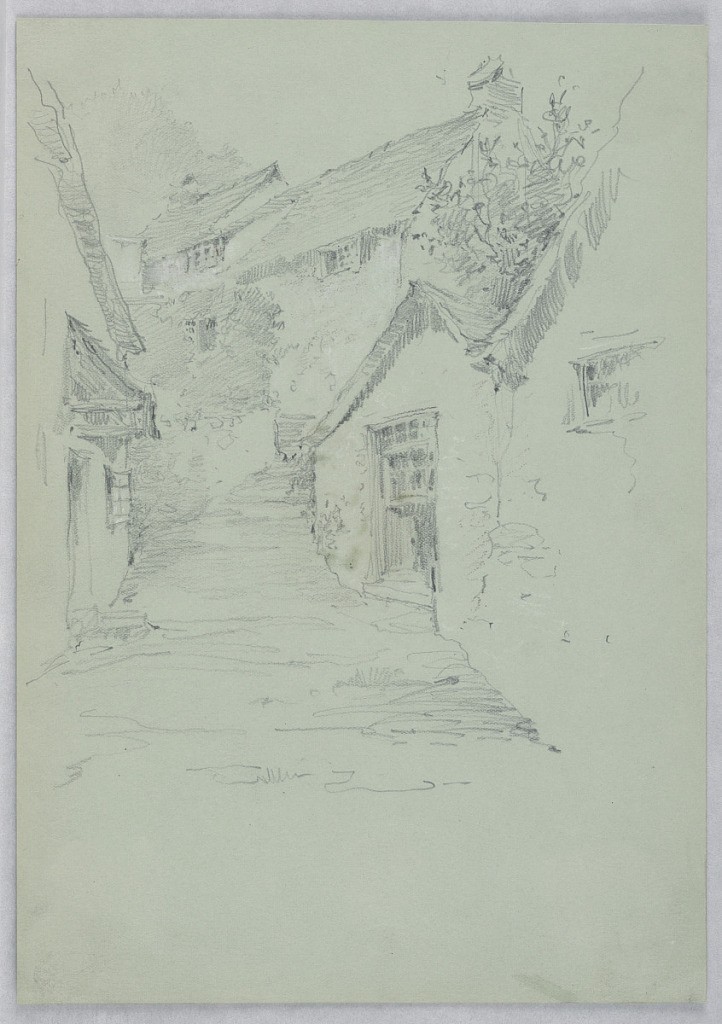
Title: Narrow Steps between Houses
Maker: Arnold William Brunner, American, 1857–1925
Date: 1870–80
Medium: Graphite and white heightening on green paper
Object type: Drawing
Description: Cottages on both sides, steps going upwards. Vegetation scattered throughout.